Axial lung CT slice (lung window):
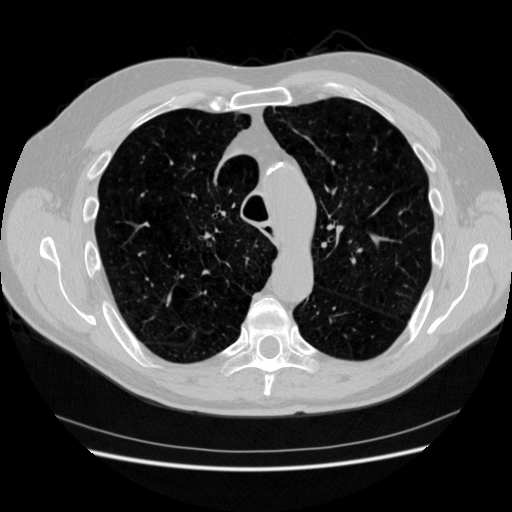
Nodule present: no